Question: In MySQL I can perform the query I pastebin <URL>. This query results the following result set:

How can I do something like it against a Firebird database? ''
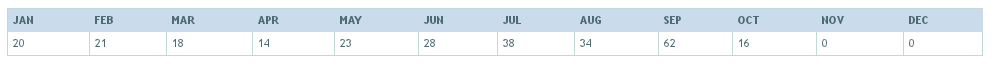
Answer: Add 'from RDB$DATABASE' to the end of your query - see <URL>.